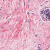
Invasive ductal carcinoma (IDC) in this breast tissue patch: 0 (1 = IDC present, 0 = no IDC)